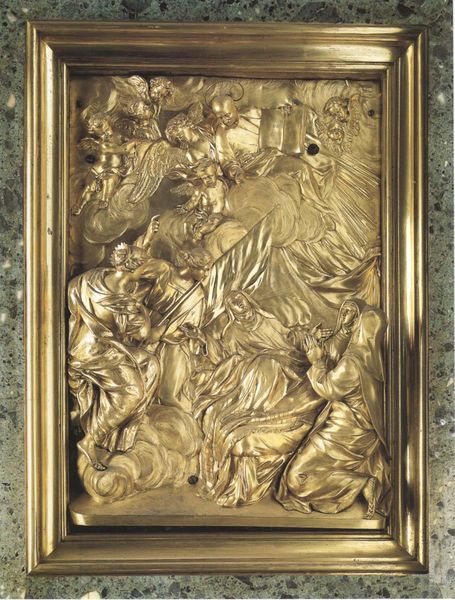
Titel: Ignatius-Altar (hl. Ignatius von Loyola)
Künstler: Andrea Pozzo
Standort: Rom, Il Gesù (EU - I - Latium)
Schlagwörter: fuß, wolken, frauen, menschen, frau, grau, wolke, wand, rahmen, gold, krone, engel, relief, fahne, flagge, figuren, glanz, granit, foto, buch, strahlen, beten, gebet, buchdeckel, christus, kniend, gemenge, maria, auferstehung, assunta, buchdecke, flech, gjold, rahömen